Question: I'm making a custom picker control and I'm facing a problem - I need to animate uilabels text color change partially.
Here is the example:

This is a default view of picker. When I click left or right side, the white selector will slide to that side. But since the label text color is white, I need to change the color partially, so if my white selector is halfway through the label, the part of the text in label that is on gray background should be white color and the part that selector covers should be gray color.
I would be grateful to any suggestion.
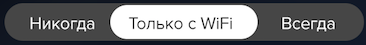
Answer: You could do this by having your white selector act as a mask. Duplicate your three labels -- one set for white, the other for grey -- and position them overlapping on each other. Add the three grey ones as subviews of the white selector and cause the white selector to 'clipsToBounds'. When you animate the selector, animate the subview labels in the opposite direction at the same rate and they will appear to stay in place but become revealed as your white bar moves.